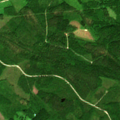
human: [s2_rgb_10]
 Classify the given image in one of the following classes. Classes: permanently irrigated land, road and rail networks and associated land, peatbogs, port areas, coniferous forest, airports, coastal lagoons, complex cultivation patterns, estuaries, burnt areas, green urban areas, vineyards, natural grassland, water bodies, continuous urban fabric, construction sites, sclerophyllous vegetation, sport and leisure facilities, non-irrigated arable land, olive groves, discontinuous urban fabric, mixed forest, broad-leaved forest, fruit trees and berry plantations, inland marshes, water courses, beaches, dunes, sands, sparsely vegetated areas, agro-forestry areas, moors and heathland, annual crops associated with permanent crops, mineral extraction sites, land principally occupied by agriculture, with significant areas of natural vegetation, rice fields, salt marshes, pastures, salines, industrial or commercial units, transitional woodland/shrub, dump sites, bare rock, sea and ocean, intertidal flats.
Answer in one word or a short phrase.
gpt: land principally occupied by agriculture, with significant areas of natural vegetation, broad-leaved forest, mixed forest